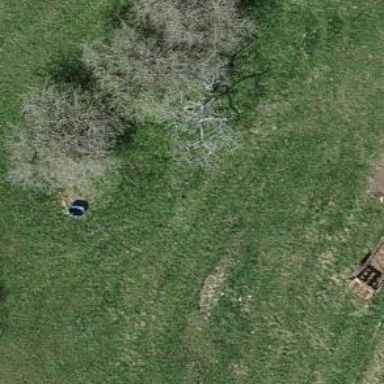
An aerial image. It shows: Single tag "natural: tree."